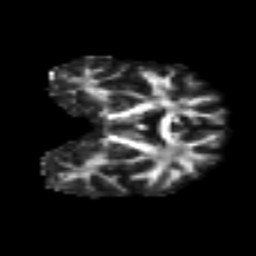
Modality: FA
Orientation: coronal
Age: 43
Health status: ill
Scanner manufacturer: philips
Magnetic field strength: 3 T
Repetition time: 9 s
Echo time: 0.127 s